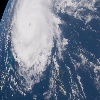
Label: cloud